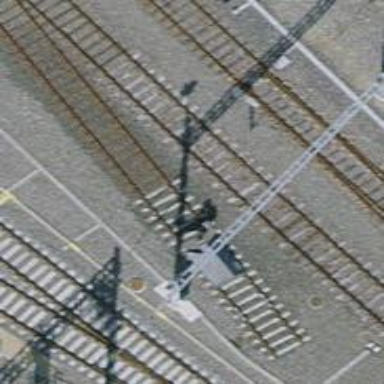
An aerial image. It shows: Railway buffer stop.